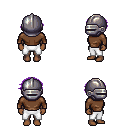
a pixel art fantasy rpg character, female body template, human, dark skin, brown long-sleeve shirt, white pants, purple short bangs hairstyle, metal helm, four views (front, back, left, right), 2x2 character sprite sheet, small pixel art, hard edges, no anti-aliasing